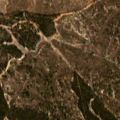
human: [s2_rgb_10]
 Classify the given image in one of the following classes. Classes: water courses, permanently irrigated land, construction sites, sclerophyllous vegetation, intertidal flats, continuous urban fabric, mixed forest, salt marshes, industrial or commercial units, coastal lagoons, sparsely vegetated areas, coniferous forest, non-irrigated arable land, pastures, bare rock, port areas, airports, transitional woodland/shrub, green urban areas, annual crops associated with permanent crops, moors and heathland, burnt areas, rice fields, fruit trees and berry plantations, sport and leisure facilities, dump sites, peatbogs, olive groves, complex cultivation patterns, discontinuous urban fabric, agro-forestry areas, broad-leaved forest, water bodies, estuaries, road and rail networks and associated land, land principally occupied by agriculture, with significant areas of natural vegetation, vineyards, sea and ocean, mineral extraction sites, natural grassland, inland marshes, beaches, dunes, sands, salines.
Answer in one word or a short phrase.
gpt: land principally occupied by agriculture, with significant areas of natural vegetation, broad-leaved forest